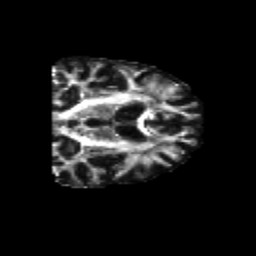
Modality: FA
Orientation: coronal
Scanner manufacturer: siemens
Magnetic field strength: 3 T
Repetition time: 6.8 s
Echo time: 0.093 s